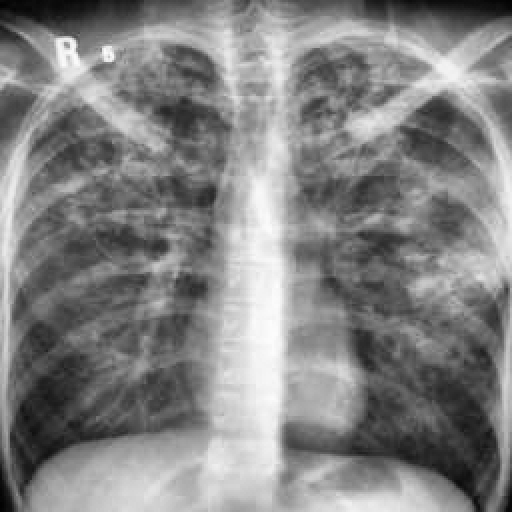
Finding: TUBERCULOSIS